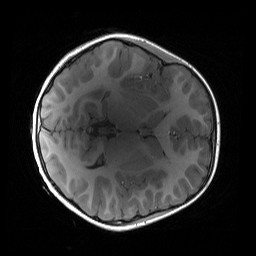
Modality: T1w
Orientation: axial
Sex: female
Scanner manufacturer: siemens
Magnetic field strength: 3 T
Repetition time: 1.9 s
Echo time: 0.00243 s